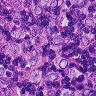
Metastatic tissue present: yes